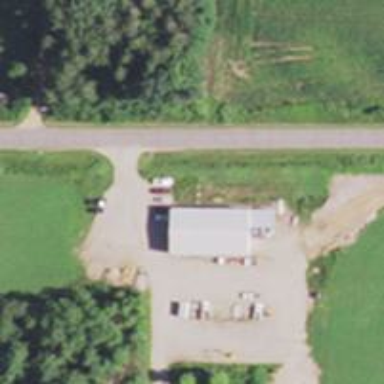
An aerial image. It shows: Driveway leading to service road.